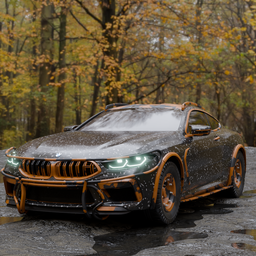
Label: mechanical